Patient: sex M, age 53
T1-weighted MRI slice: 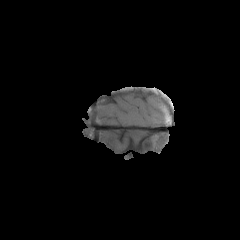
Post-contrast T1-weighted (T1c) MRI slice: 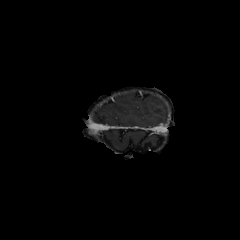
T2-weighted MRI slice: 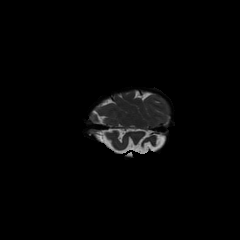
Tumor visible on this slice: no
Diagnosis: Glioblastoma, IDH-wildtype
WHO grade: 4